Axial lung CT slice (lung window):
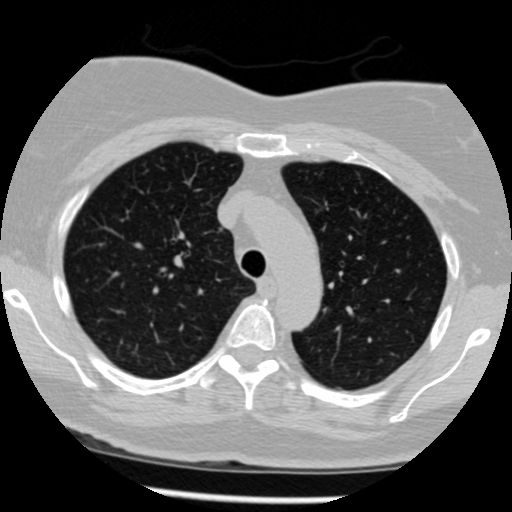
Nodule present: no